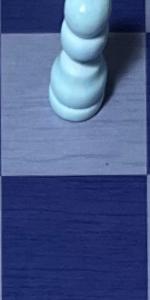
Label: Empty